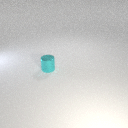
small cyan metal cylinder